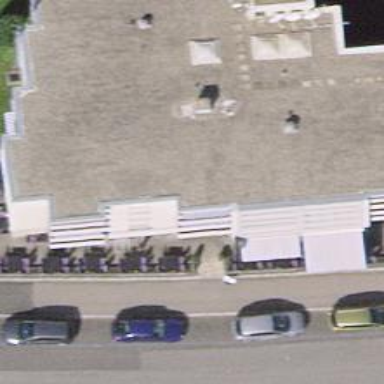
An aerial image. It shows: Restaurant.